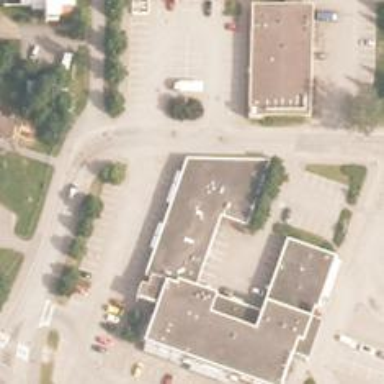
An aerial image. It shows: Government office.